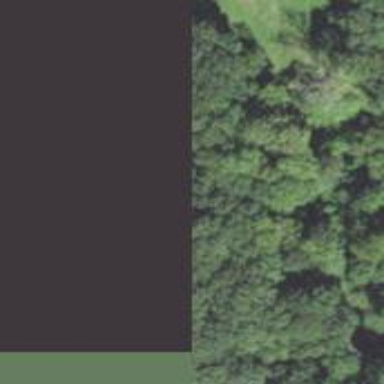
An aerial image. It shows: Nature reserve within woodland area.